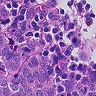
Metastatic tissue present: yes